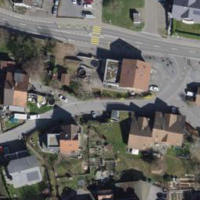
EUNIS habitat code: 55
Species observed at this site:
Juglans regia
Trifolium pratense